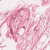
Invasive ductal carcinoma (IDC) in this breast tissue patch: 0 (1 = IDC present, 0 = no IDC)